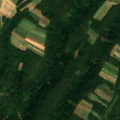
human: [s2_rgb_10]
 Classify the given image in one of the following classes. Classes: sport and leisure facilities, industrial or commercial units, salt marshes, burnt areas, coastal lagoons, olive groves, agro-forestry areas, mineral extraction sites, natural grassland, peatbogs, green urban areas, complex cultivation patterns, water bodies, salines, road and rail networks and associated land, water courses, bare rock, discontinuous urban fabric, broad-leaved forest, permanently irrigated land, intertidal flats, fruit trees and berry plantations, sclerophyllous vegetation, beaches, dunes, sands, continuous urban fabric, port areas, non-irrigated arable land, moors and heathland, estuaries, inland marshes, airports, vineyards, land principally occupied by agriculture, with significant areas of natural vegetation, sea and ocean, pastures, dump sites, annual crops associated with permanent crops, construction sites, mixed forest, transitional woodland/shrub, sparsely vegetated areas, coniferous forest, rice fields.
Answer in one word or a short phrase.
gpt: non-irrigated arable land, land principally occupied by agriculture, with significant areas of natural vegetation, broad-leaved forest